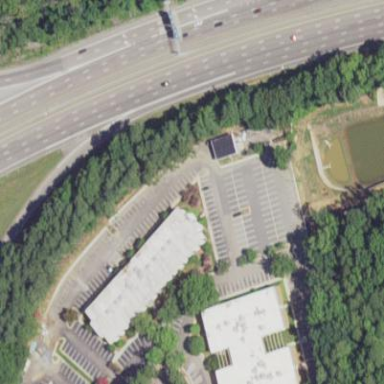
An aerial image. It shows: Commercial building.